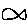
Label: fish